Frequency: 70000
Velocity: 0,217
Power: 47,7
Pulse duration: 0,0000001
Pass count: 1
Magnification: 10
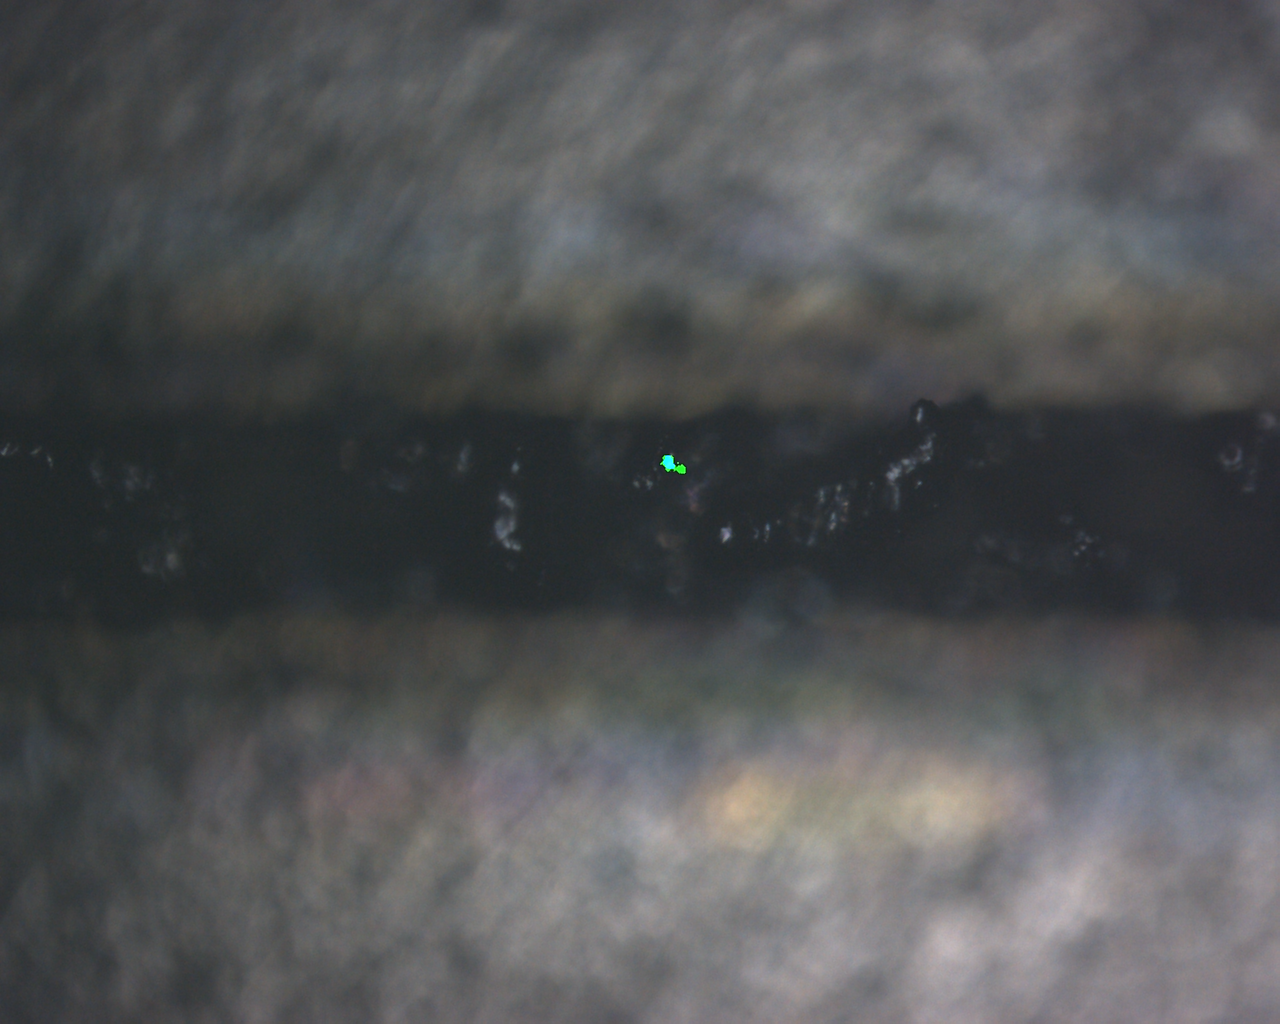
Measured width: 103.168
Other width: 99.66